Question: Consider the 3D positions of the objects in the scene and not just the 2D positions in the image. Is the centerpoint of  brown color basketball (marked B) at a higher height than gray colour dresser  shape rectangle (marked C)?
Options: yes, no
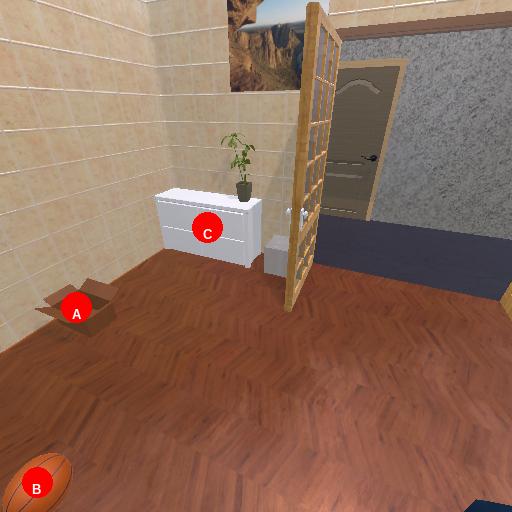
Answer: yes